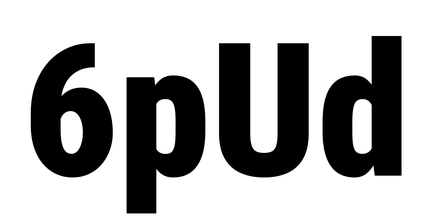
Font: Roboto_Condensed_Black